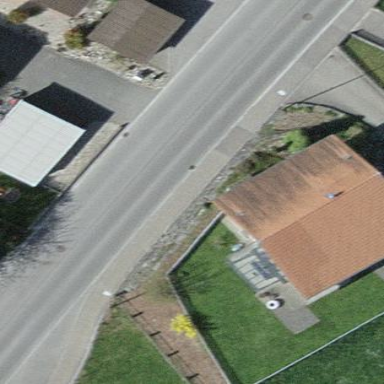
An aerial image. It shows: Residential building.